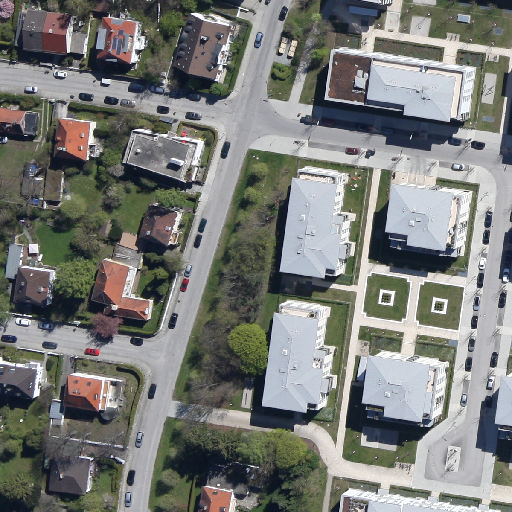
Referring expression: vehicle